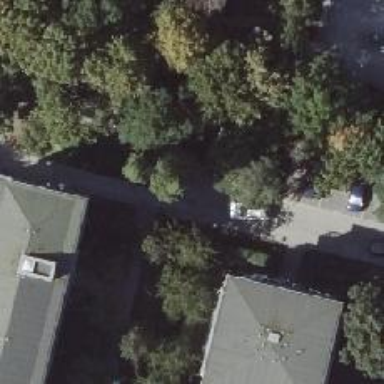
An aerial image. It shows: Living street.